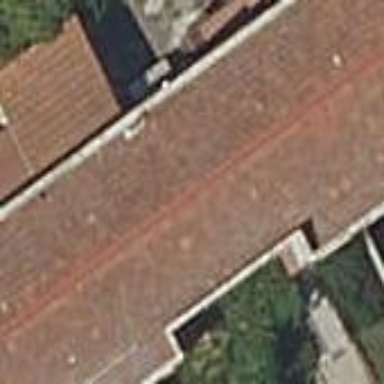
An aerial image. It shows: Simple and straightforward house.